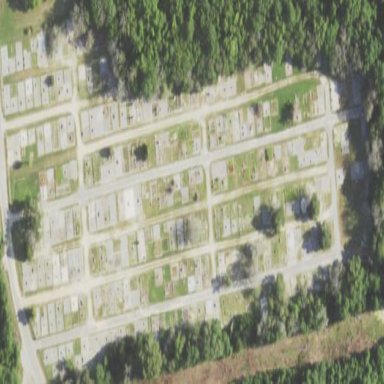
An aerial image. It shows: Cemetery.